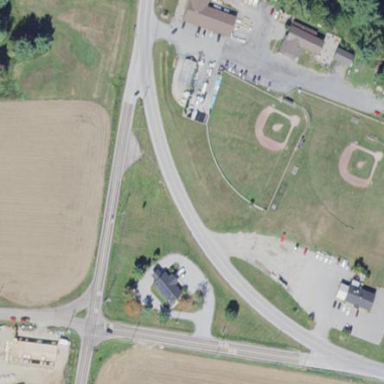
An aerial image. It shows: Baseball/softball pitch for leisure sports.